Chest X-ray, AP view. Patient: 34 years old, sex M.
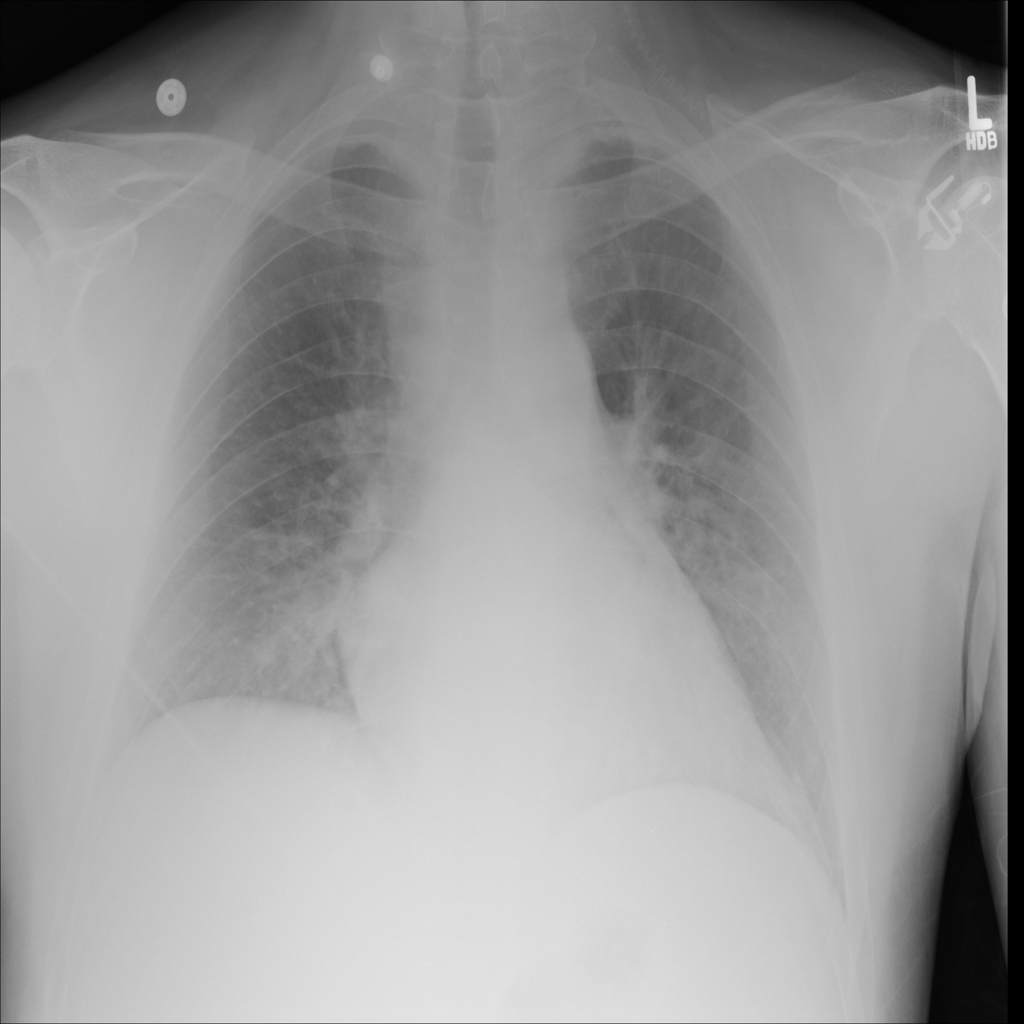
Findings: No Finding